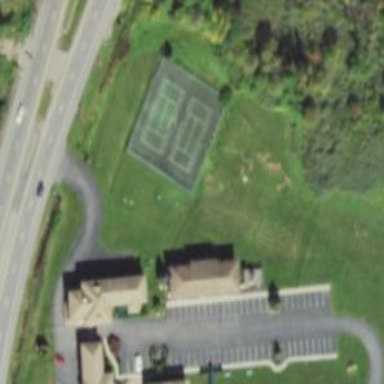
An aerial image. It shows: Tennis court on pitch.